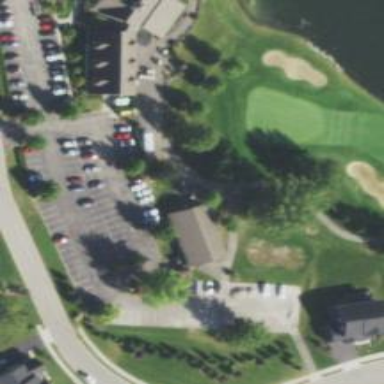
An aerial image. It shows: Path used for both walking and golf.